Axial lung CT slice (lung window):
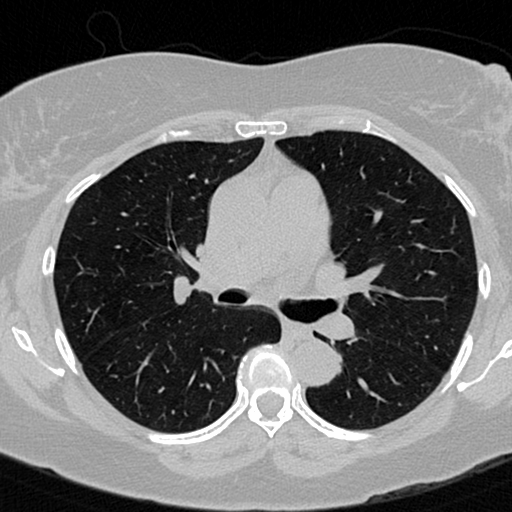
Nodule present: no